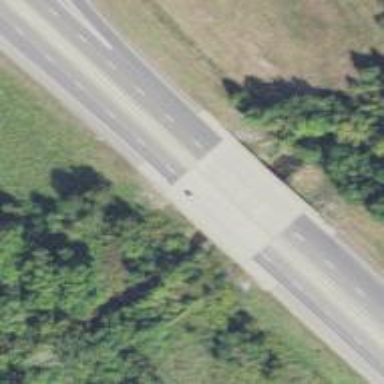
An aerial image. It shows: Beam-structured bridge on motorway.